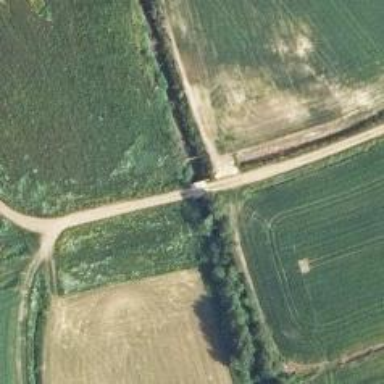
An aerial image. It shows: Track road with bridge.